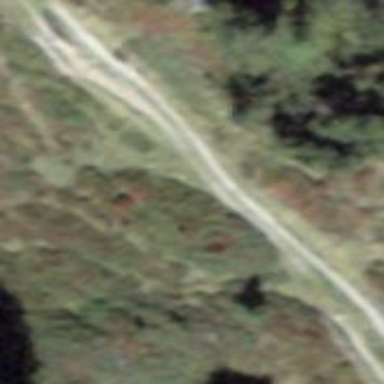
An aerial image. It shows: Unpaved path designated for hiking.